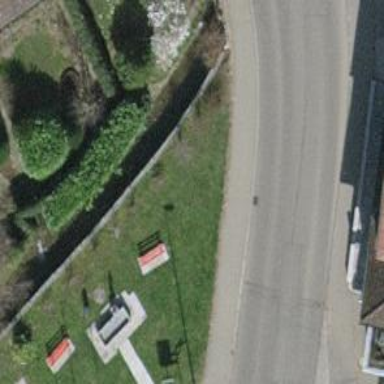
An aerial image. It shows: Red bench.